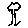
Label: tree